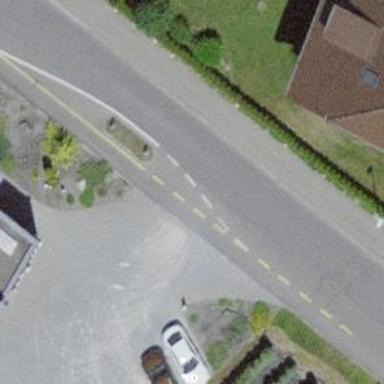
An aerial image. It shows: Chicane for traffic calming.